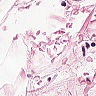
Metastatic tissue present: no